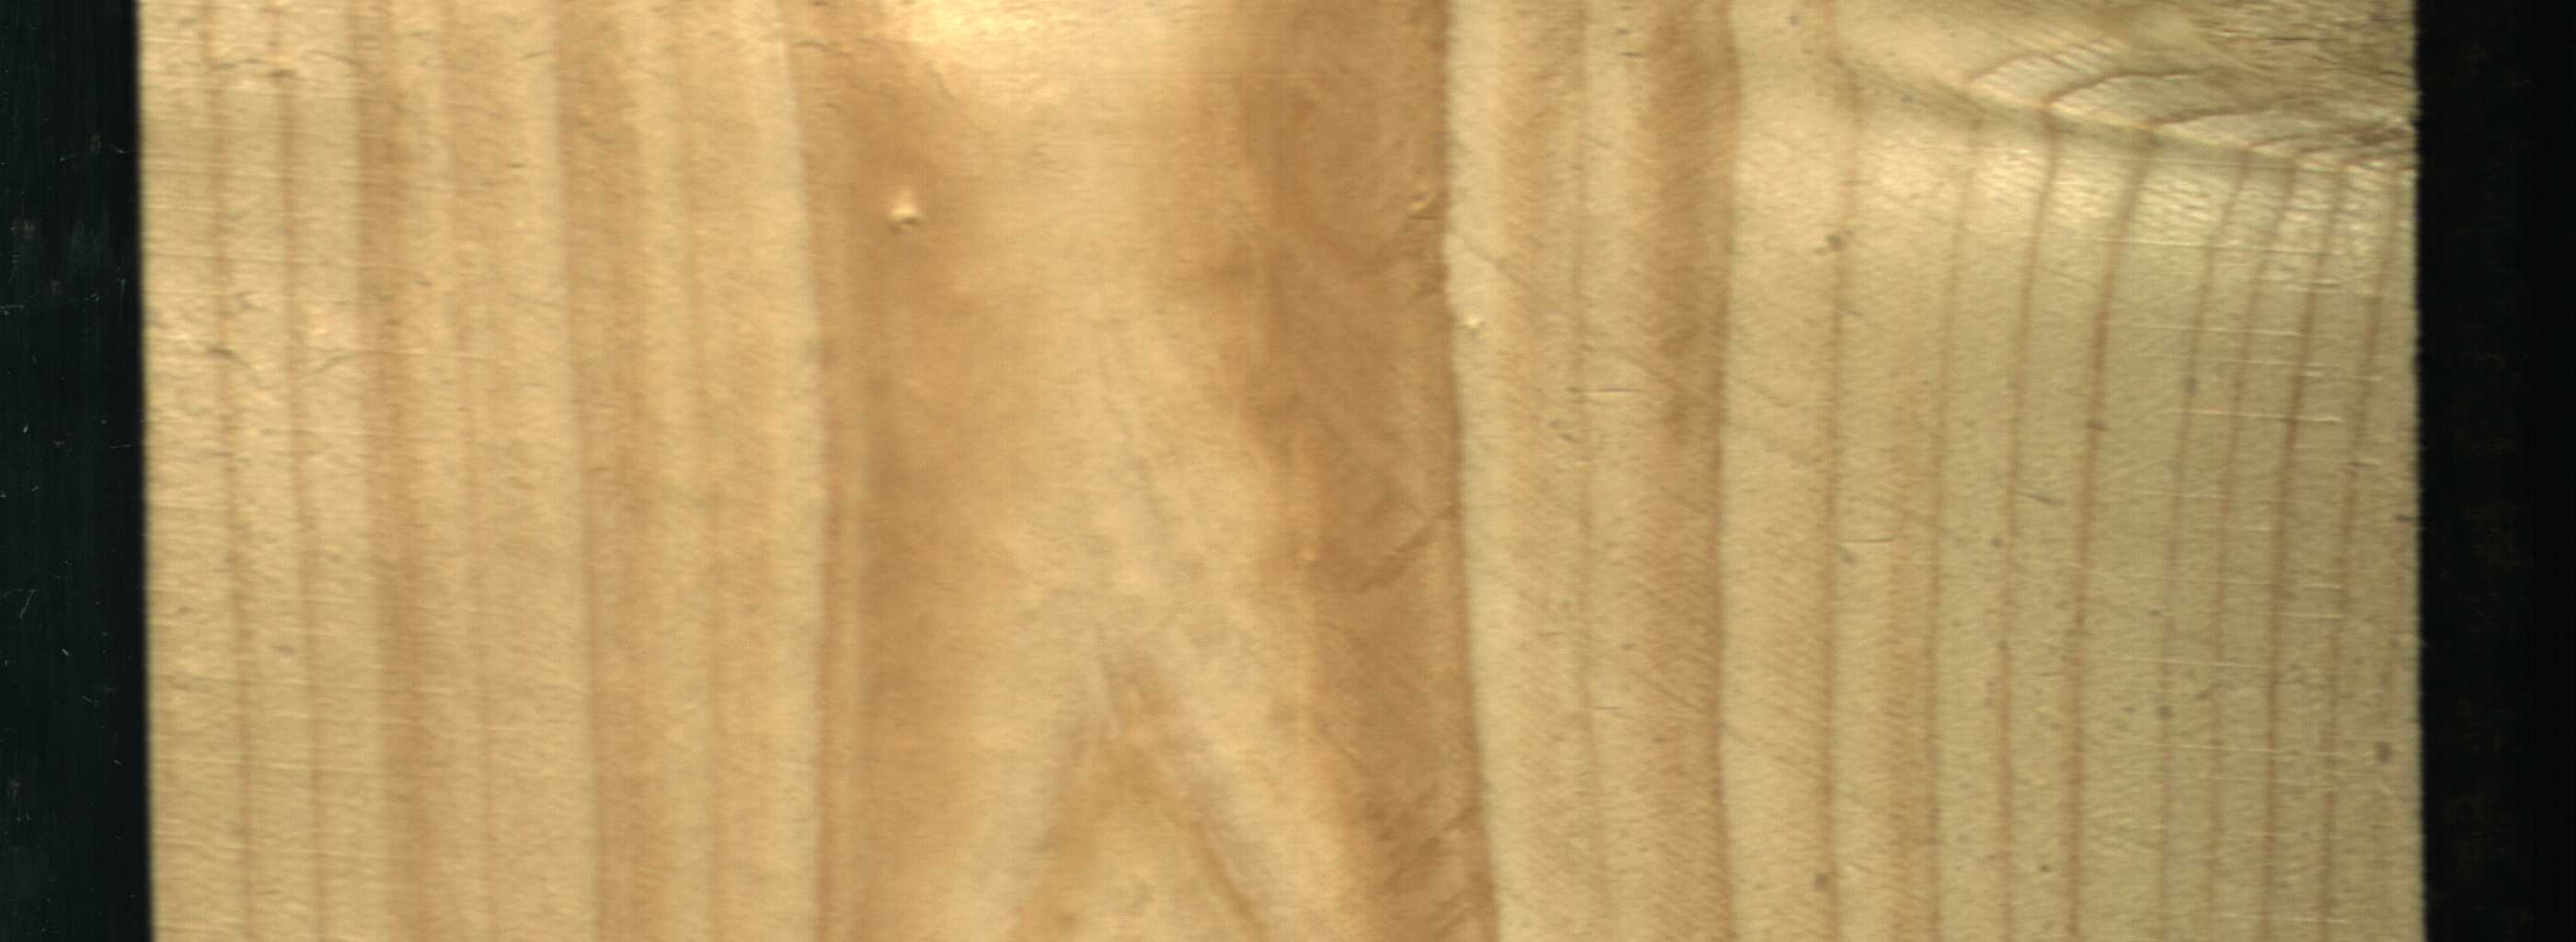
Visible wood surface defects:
Live_Knot